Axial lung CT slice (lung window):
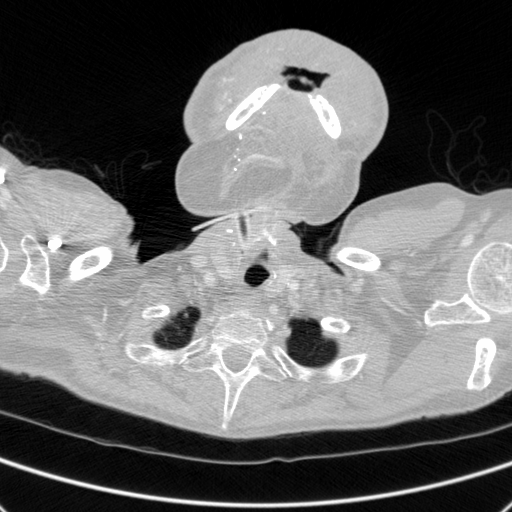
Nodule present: no